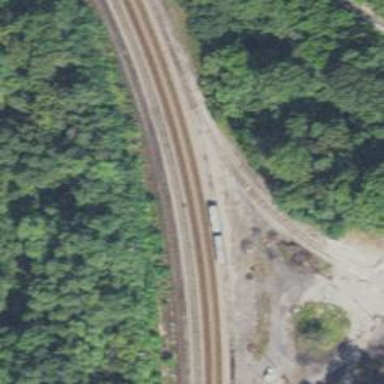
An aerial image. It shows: Railway yard used for servicing trains.